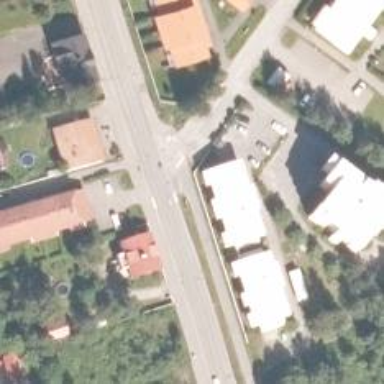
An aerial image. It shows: Cycleway.